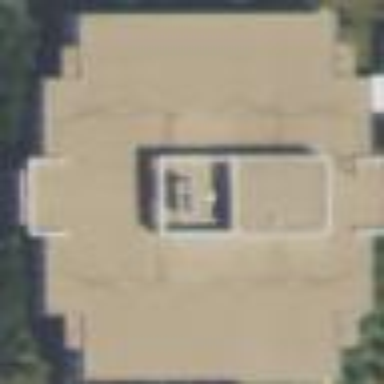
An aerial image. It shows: Office building.